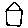
Label: house